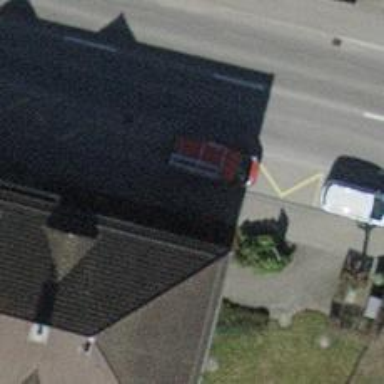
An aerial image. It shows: Bus stop with platform for public transport.